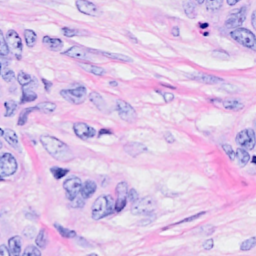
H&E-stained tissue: Breast